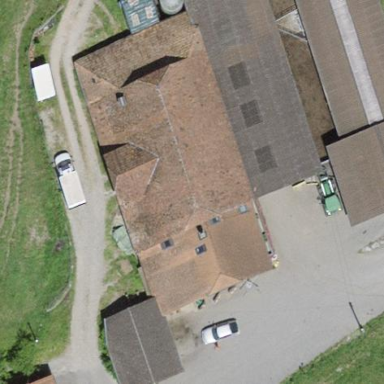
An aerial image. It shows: Farm building.